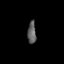
Tissue: prostate
Cell type: T cells
Senescence score: 0.2929
Nuclear area (px): 184
Mean DAPI intensity: 94.397